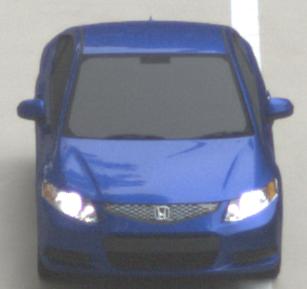
Make: Honda
Model: Civic Limousine 1.8
Detailed model: Civic (IX) Limousine
Model produced from: 2014/05
Model produced until: 2017/06
Doors: 4
Color: blue
Road condition: dry road
Daytime: morning or afternoon
Contrast: low contrast